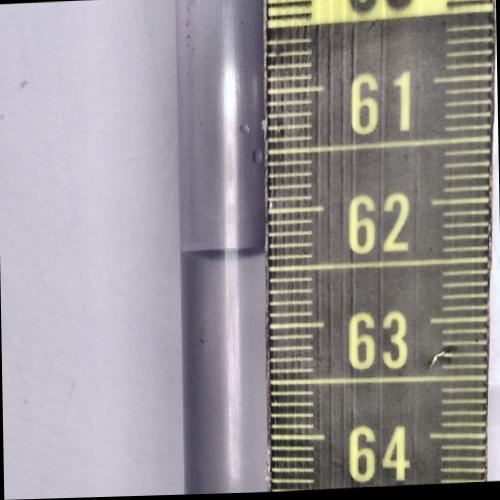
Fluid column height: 62.3 cm